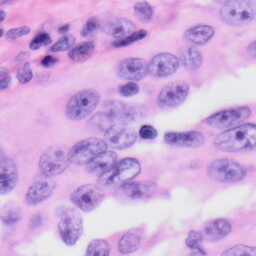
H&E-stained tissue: Skin